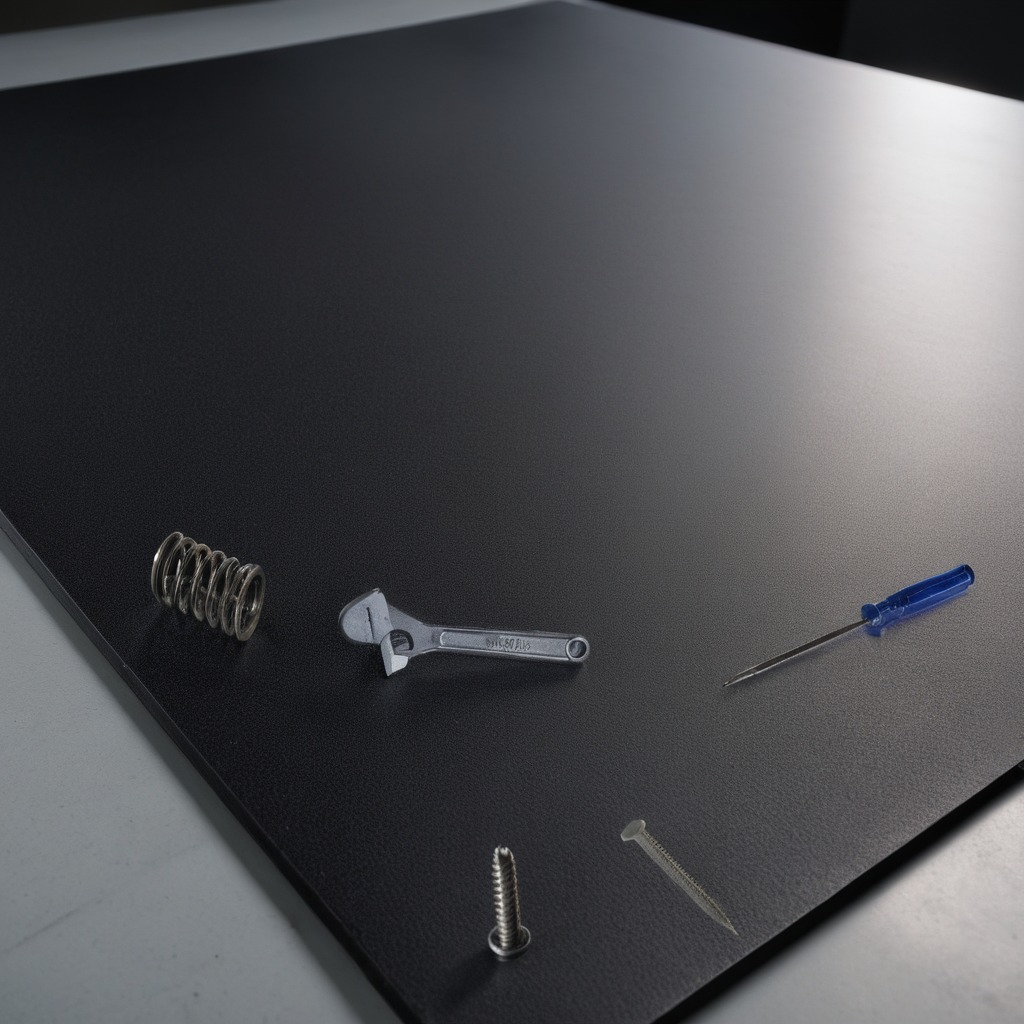
A machine screw, an iron nail, a coiled metal spring, a screwdriver, and a wrench are lying on the granite tabletop.